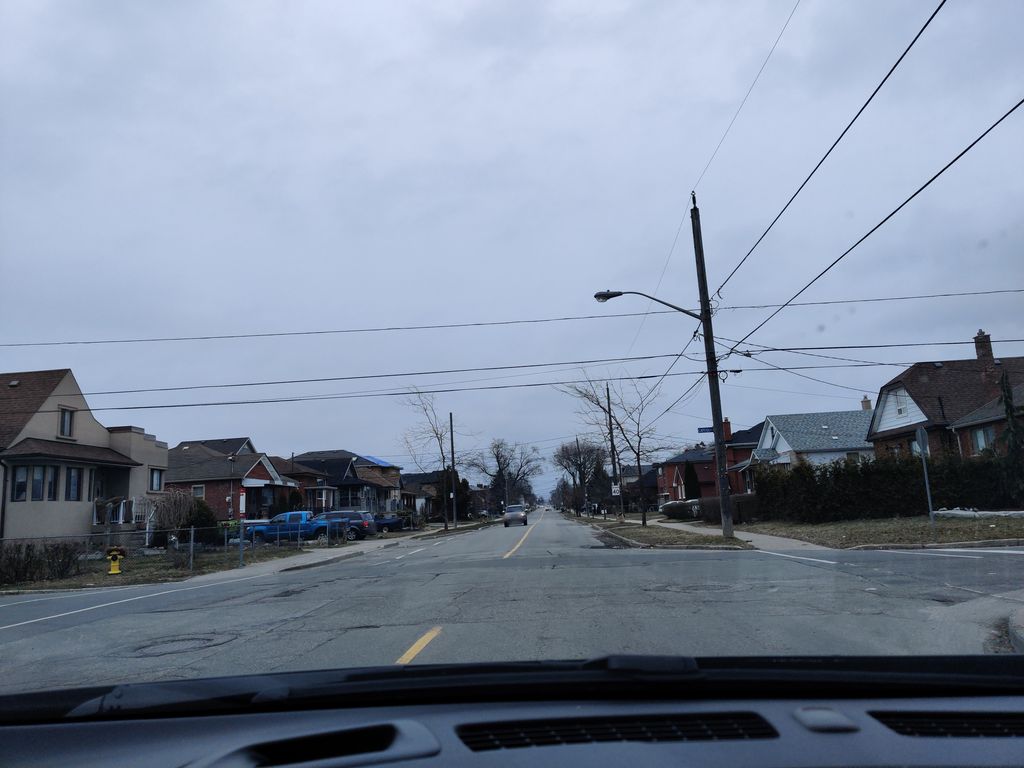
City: toronto